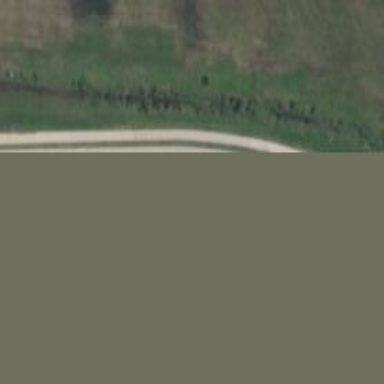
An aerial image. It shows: Secondary road.